Question: As the photo below shows, I want to get the mouse position on the canvas while dropping a QListWidgetItem to the canvas, this mouse position will facilitate to me getting the object I dropped the item on.
More explanation: The dragging and dropping will be in my canvas class, I want to check if the dragging and dropping is from the QListWidgetItems, and if so it will get the current mouse position.

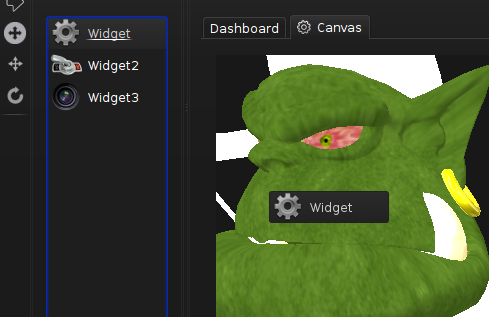
Answer: <URL>.
Have you tried...<URL>?